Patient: sex F, age 22
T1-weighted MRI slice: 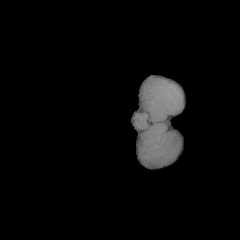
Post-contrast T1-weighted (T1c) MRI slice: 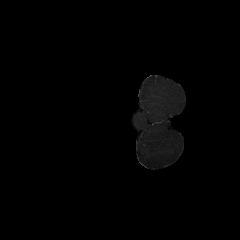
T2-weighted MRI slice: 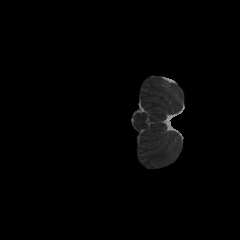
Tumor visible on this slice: no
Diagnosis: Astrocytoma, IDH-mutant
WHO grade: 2